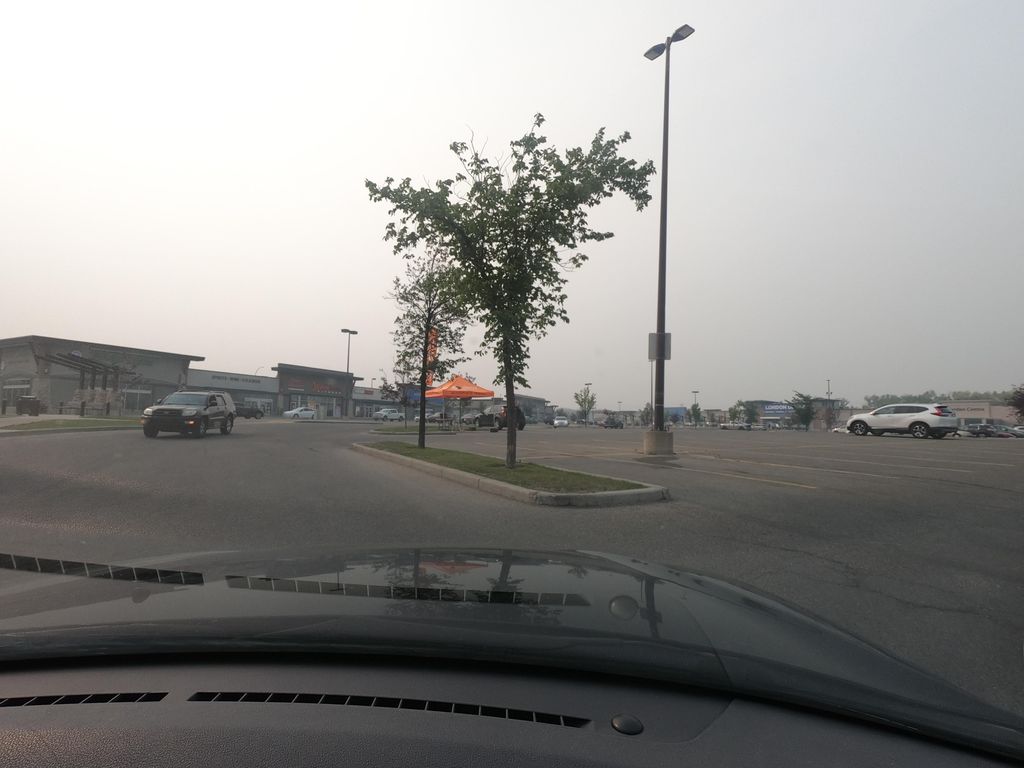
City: calgary